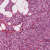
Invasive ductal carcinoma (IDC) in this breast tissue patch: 1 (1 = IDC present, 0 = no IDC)